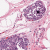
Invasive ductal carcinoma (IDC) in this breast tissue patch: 0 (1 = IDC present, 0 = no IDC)